Interaction volume radius: 10 \u00c5
Interaction volume height: 10 \u00c5
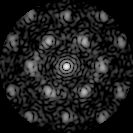
Disorder parameter: 0.4059